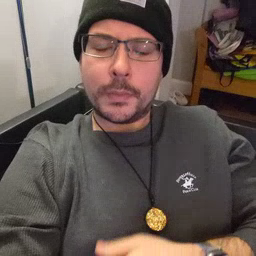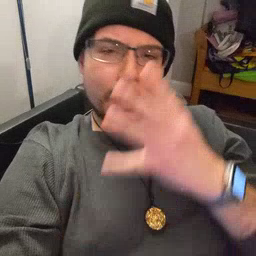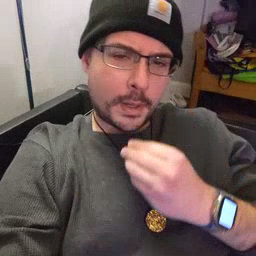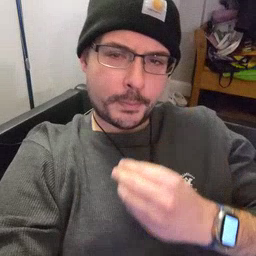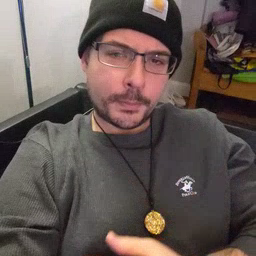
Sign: nap